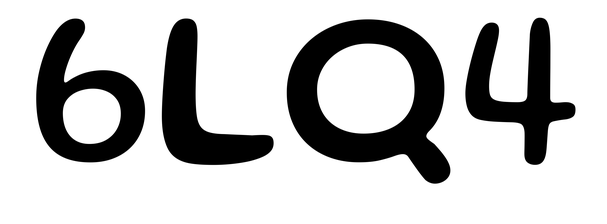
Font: Gluten_Regular